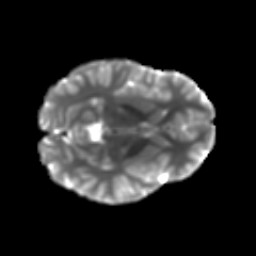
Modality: T2w
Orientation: axial
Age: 12
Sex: female
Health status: ill
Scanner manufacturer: ge
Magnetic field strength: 3 T
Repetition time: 6.752 s
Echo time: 0.079 s